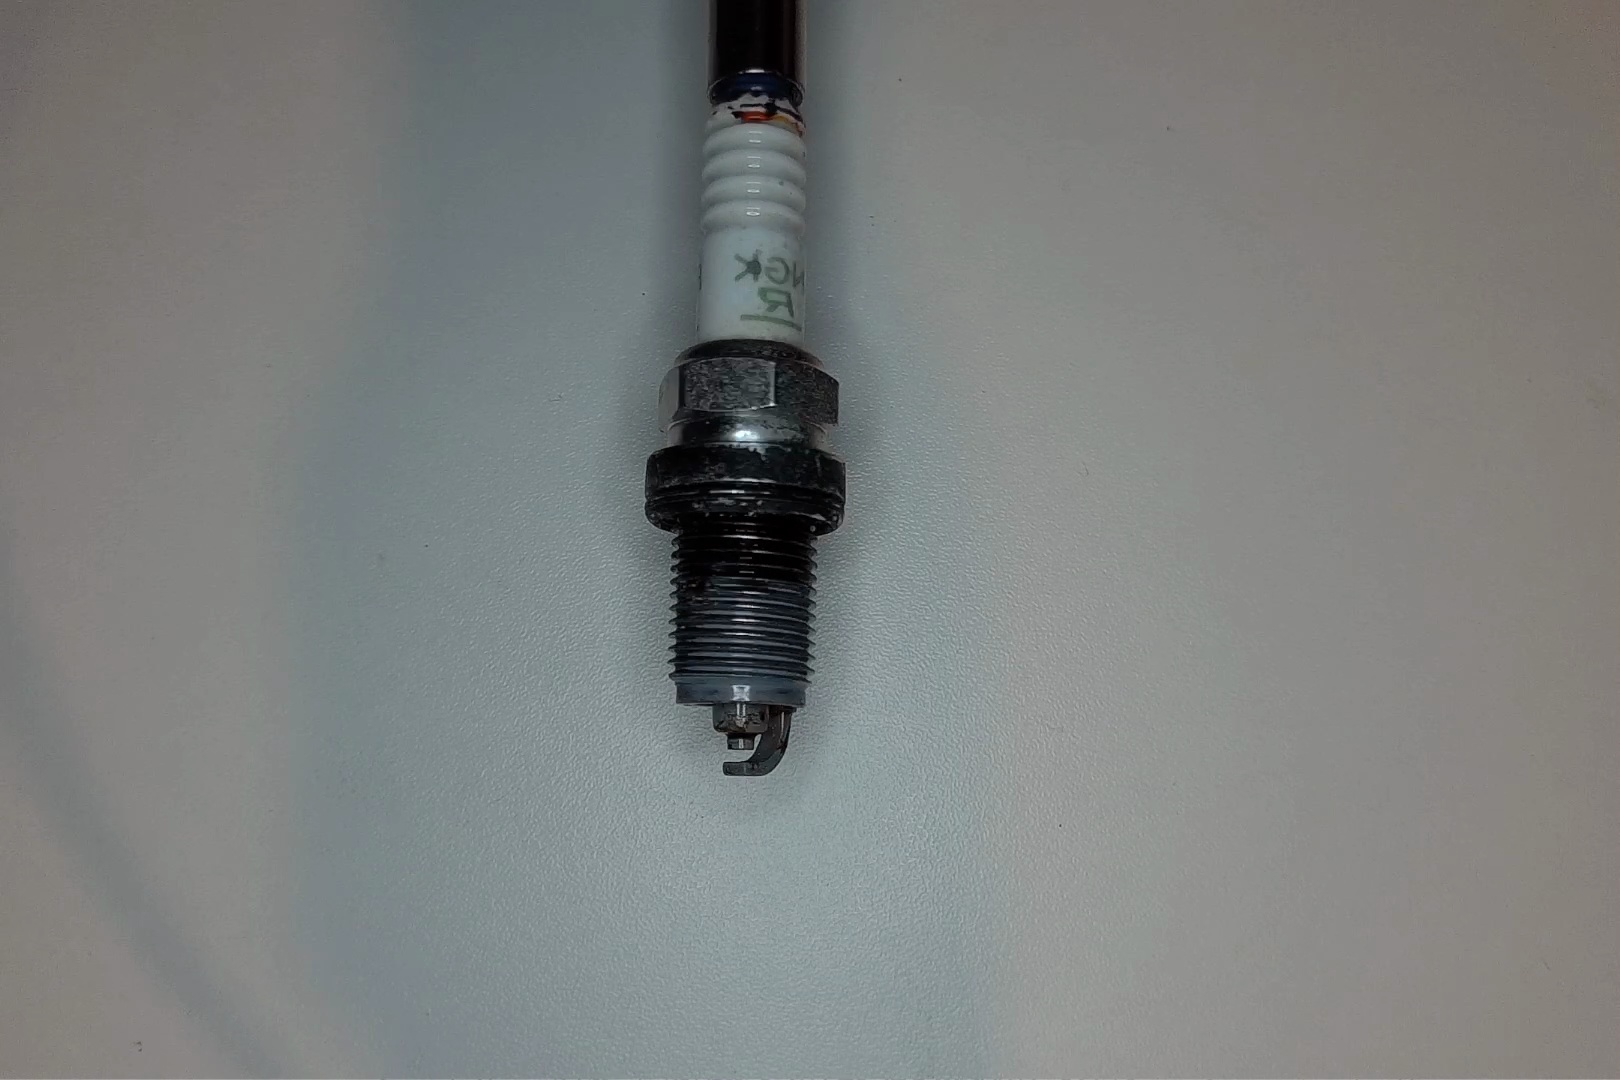
Label: anomaly